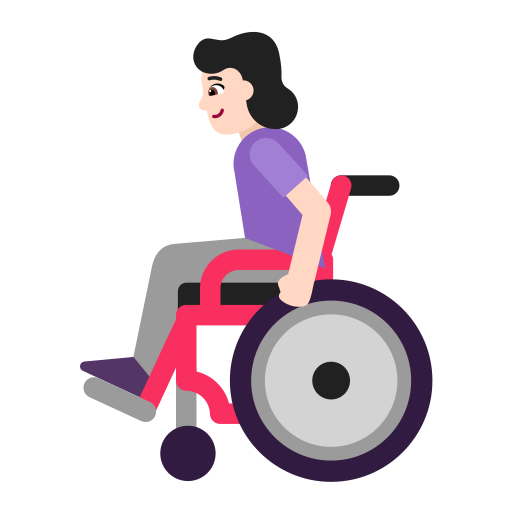
woman in manual wheelchair flat light